Question: '''
NSError *sessionError = nil;
[[AVAudioSession sharedInstance] setDelegate:self];
[[AVAudioSession sharedInstance] setCategory:AVAudioSessionCategoryPlayback error:&sessionError];
[[AVAudioSession sharedInstance] setActive:YES error:nil];
//Direct audio to speakers when there is no headphone
UInt32 sessionCategory = kAudioSessionCategory_MediaPlayback;
AudioSessionSetProperty(kAudioSessionProperty_AudioCategory, sizeof(sessionCategory), &sessionCategory);
UInt32 audioRouteOverride = kAudioSessionOverrideAudioRoute_Speaker;
AudioSessionSetProperty (kAudioSessionProperty_OverrideAudioRoute,sizeof (audioRouteOverride),&audioRouteOverride);
[[UIApplication sharedApplication] beginReceivingRemoteControlEvents];
[player setAllowsExternalPlayback:YES];
[player setUsesExternalPlaybackWhileExternalScreenIsActive: YES];
[player setAllowsAirPlayVideo:NO];
'''
The above is my code trying to set the appropriate session to enable Airplay. It works sometimes, but regardless of whether it works or not, it usually lists 'iPhone' twice  in the Airplay menu, sometimes not showing the actual Airplay device. Tapping either of those two duplicate options does not seem to do anything. Also the play icon on the status bar sometimes appears, and sometimes it doesn't. I am guessing the session is not getting set properly every time.
Can anybody kindly tell me what I am doing wrong here?! Also, if I want to enable playing over Bluetooth, do I need to implement some other delegate?
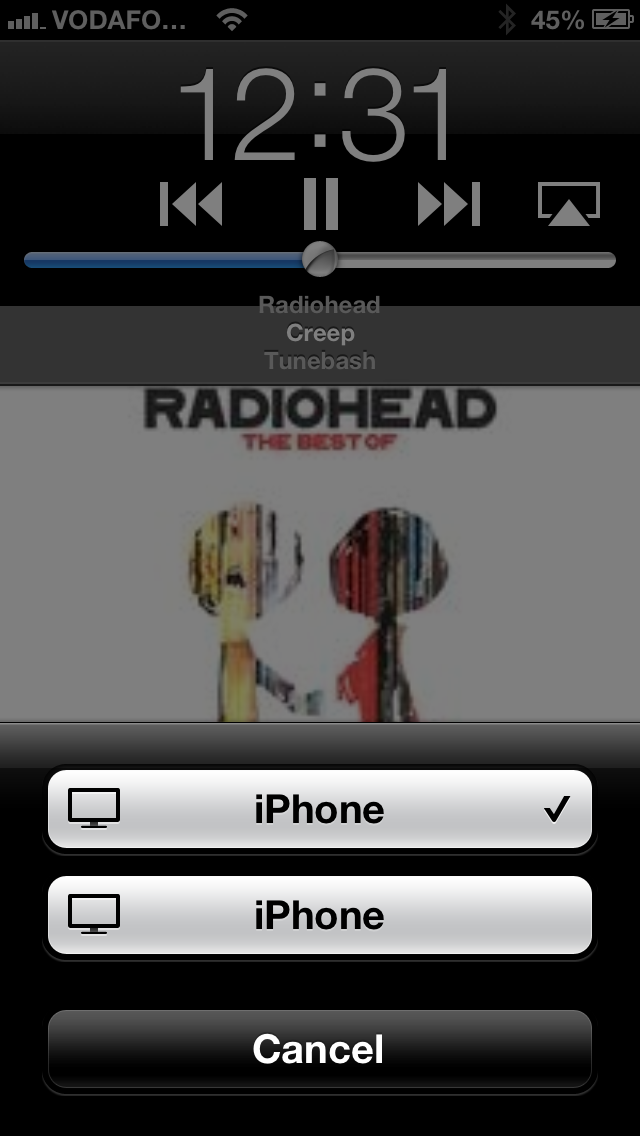
Answer: I see your post today, using your code in this mode:
In your AppDelegate .M this:
'''
NSError *sessionError = nil;
[[AVAudioSession sharedInstance] setDelegate:self];
[[AVAudioSession sharedInstance] setCategory:AVAudioSessionCategoryPlayAndRecord error:&sessionError];
[[AVAudioSession sharedInstance] setActive:NO error:nil];
UInt32 sessionCategory = kAudioSessionCategory_MediaPlayback;
AudioSessionSetProperty(kAudioSessionProperty_AudioCategory, sizeof(sessionCategory), &sessionCategory);
UInt32 audioRouteOverride = kAudioSessionOverrideAudioRoute_Speaker;
AudioSessionSetProperty (kAudioSessionProperty_OverrideAudioRoute,sizeof (audioRouteOverride),&audioRouteOverride);
[[UIApplication sharedApplication] beginReceivingRemoteControlEvents];
'''
And in your View.m using this:
'''
[player setAllowsExternalPlayback:YES];
[player setUsesExternalPlaybackWhileExternalScreenIsActive: YES];
[player setAllowsAirPlayVideo:NO];//this is deprecated in iOS 6.0
'''
Hope this help you or future people!